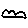
Label: cloud